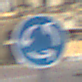
Verkehrszeichen: Kreisverkehr
Umgebung: Outdoor, Urban
Tageszeit: MorningAfternoon
Wetter: PartlyCloudy
Licht: Natural
Jahreszeit: NotSpecified
Kontrast: LowContrast